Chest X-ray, AP view. Patient: 12 years old, sex F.
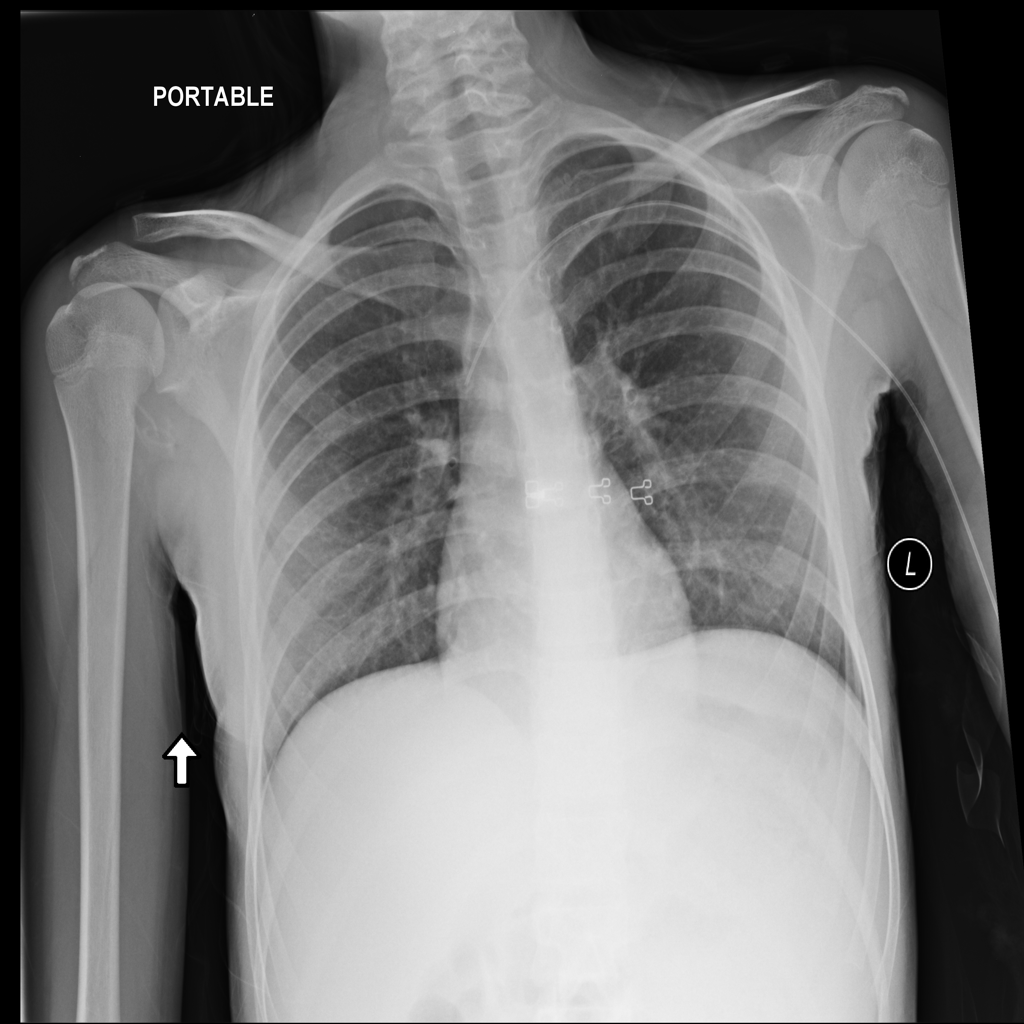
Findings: No Finding